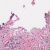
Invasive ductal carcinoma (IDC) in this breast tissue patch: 1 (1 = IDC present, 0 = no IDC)